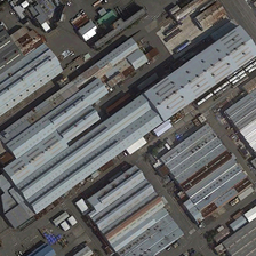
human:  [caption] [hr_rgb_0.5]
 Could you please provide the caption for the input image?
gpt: Some narrow square buildings are lying on concrete in the factory.

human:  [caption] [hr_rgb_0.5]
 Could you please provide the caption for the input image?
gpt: factory buildings in this residential area has grey roofs .

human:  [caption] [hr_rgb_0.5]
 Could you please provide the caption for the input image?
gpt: there are some grey workshops in the industrial .

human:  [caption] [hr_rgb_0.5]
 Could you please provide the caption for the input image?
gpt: In the factory, some narrow square buildings lie on the concrete.

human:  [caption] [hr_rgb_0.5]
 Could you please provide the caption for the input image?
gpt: in the factory some narrow long square buildings are lying on the concrete.